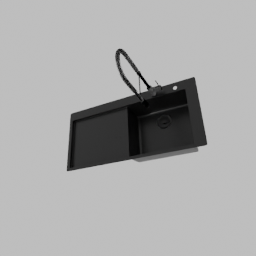
Label: appliances